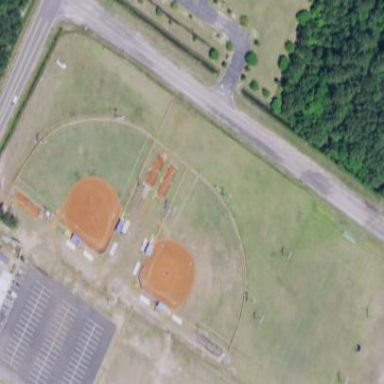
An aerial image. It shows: Baseball pitch for leisure and sports activities.